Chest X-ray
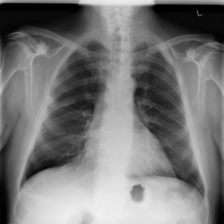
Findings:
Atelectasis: negative
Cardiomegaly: negative
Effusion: negative
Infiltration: negative
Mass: negative
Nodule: negative
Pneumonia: negative
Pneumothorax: negative
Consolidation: negative
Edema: negative
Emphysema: negative
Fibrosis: negative
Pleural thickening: negative
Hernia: negative